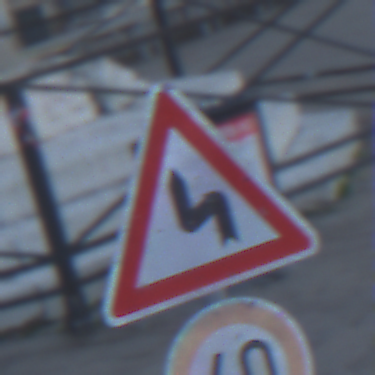
Verkehrszeichen: DoppelkurveZunaechstLinks
Zusatzzeichen unten: Geschwindigkeit40
Umgebung: Outdoor, Urban
Tageszeit: Dawn
Wetter: Clear
Licht: Natural
Jahreszeit: NotSpecified
Kontrast: LowContrast